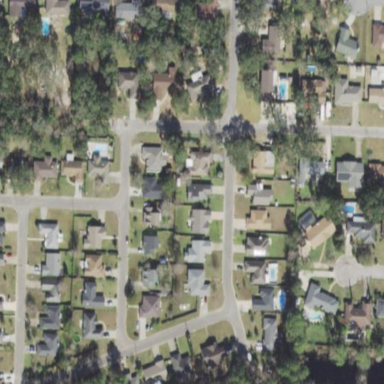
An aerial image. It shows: Residential area consisting of single-family homes.